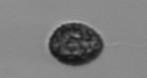
Label: Pseudochattonella_farcimen